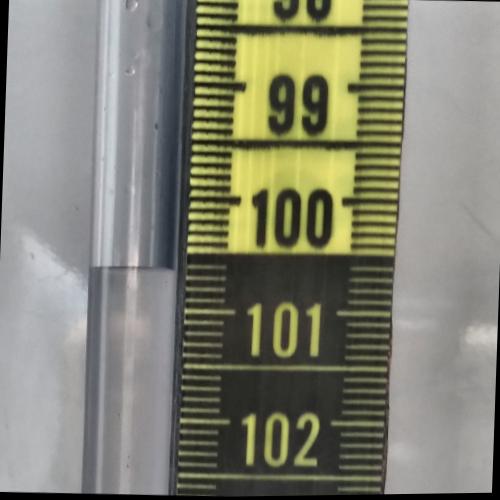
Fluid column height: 100.6 cm